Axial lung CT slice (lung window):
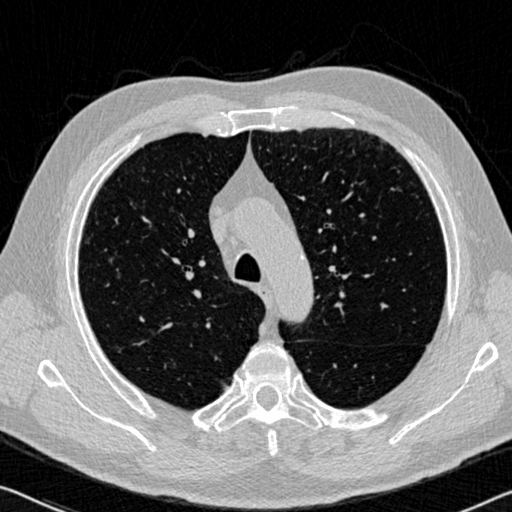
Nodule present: no